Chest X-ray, PA view. Patient: 65 years old, sex M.
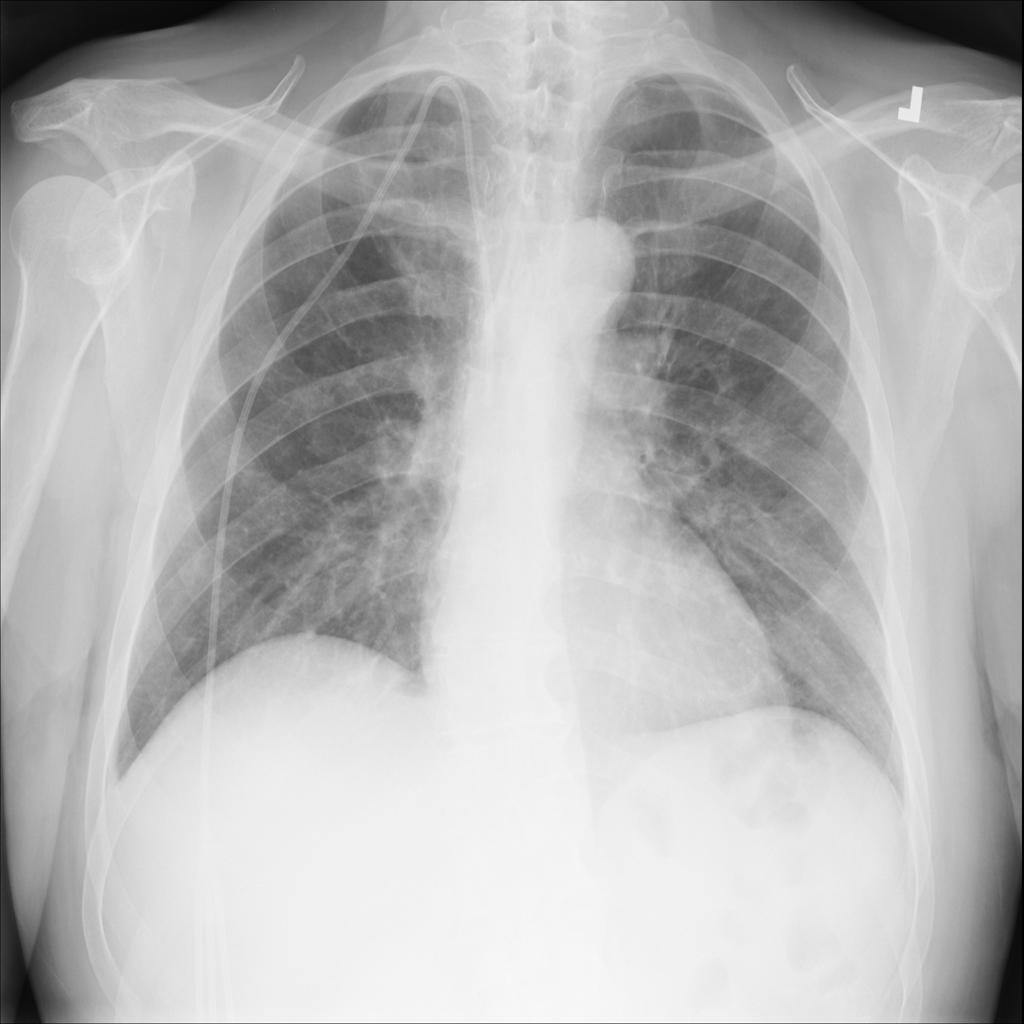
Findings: No Finding